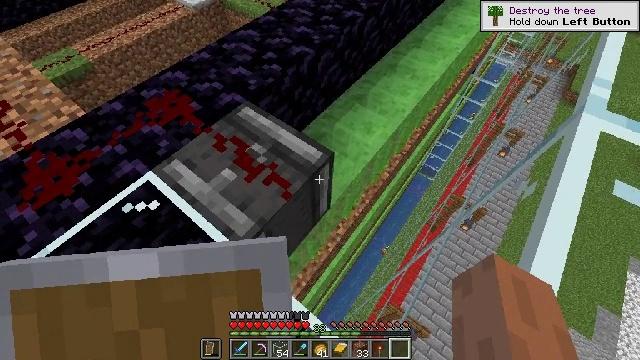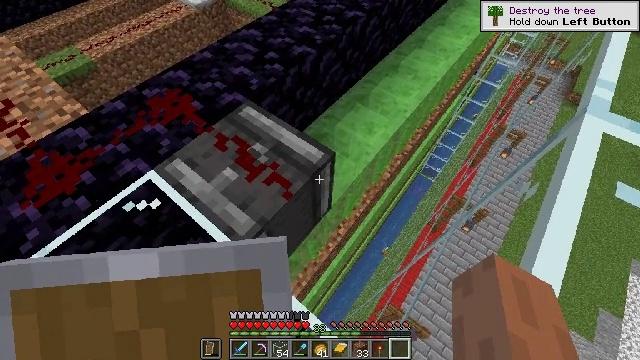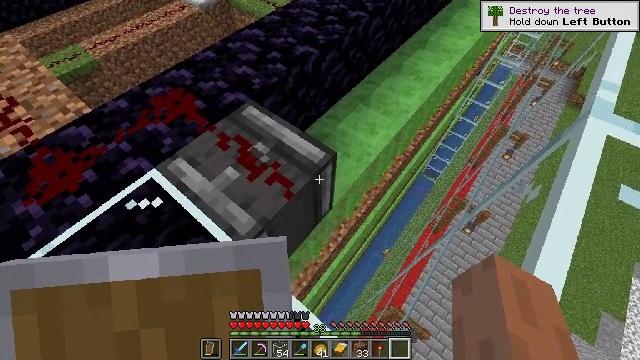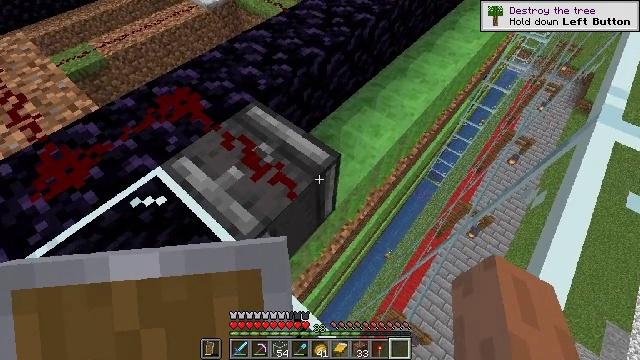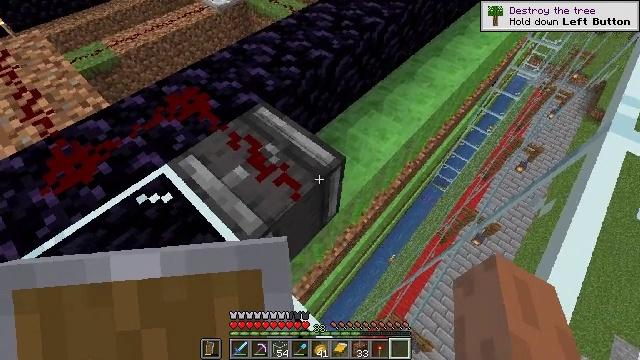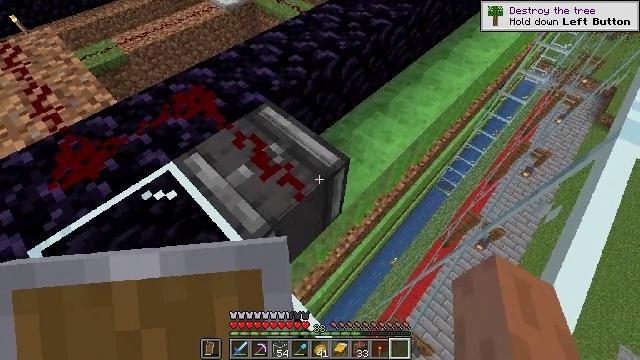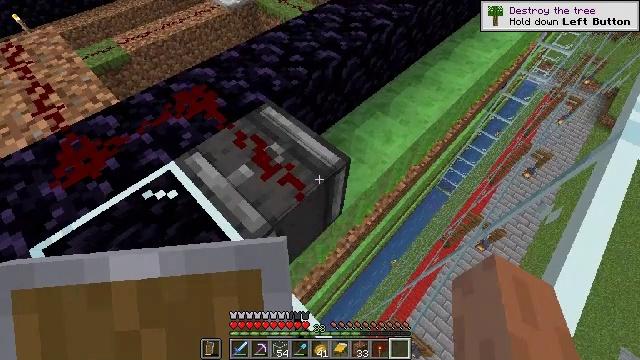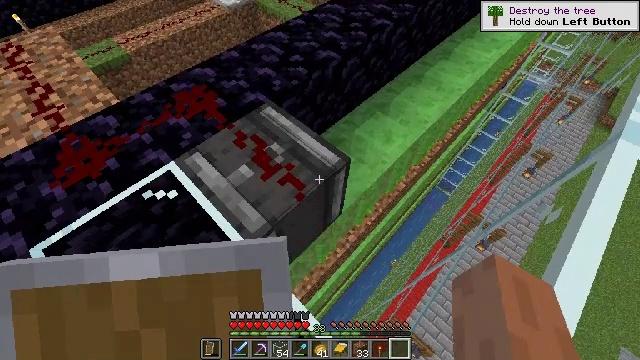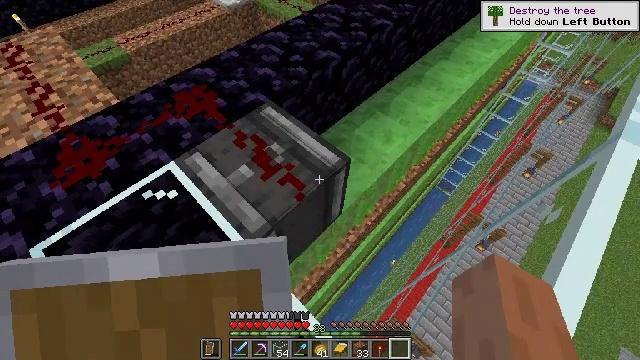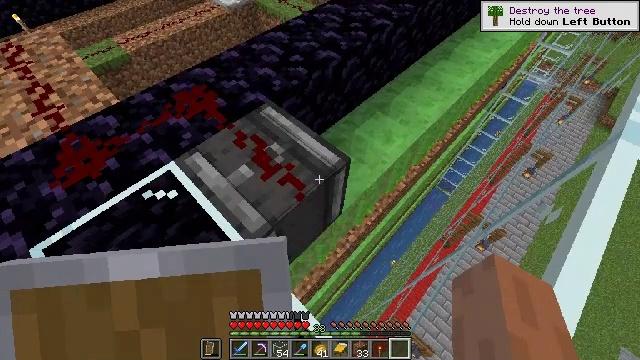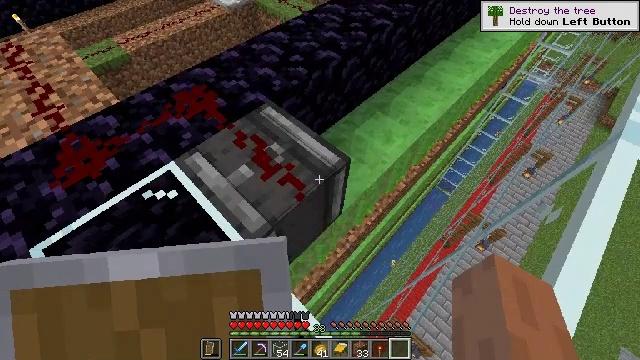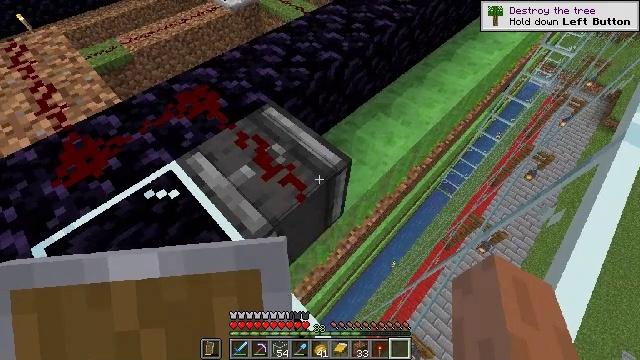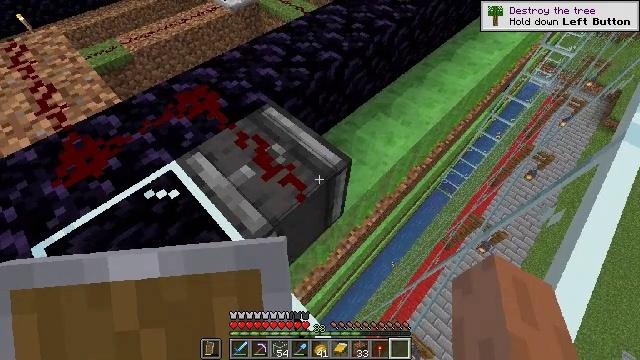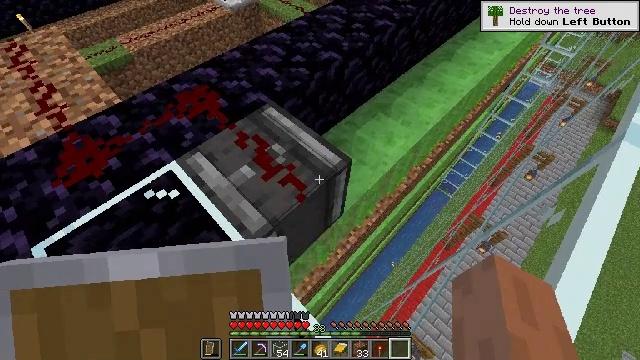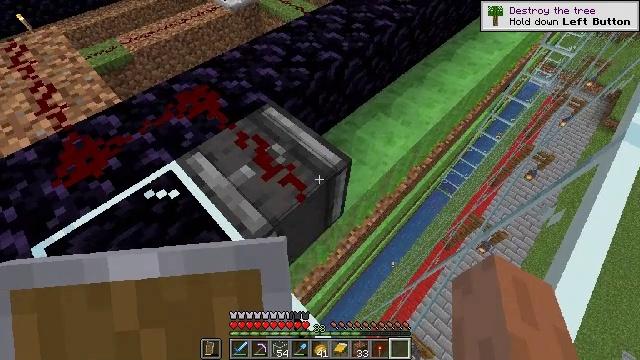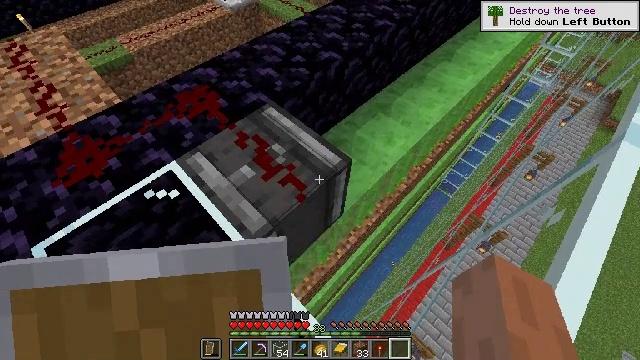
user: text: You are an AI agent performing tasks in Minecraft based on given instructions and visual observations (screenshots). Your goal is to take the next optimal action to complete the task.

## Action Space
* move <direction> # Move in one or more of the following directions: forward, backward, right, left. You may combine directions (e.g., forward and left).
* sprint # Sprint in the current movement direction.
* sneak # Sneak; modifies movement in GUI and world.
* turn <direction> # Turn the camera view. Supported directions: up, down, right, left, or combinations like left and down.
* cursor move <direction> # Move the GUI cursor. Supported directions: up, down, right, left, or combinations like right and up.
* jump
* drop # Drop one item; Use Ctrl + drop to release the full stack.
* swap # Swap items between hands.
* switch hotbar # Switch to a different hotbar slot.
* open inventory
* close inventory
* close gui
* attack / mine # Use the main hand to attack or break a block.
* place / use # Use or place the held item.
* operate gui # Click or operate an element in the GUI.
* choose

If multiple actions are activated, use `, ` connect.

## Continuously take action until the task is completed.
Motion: motion action
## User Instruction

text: Retrieve the observer from a structure.
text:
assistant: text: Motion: no_op
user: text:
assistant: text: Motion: no_op
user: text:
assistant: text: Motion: turn left
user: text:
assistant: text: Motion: turn left
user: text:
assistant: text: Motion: turn left
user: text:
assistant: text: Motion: no_op
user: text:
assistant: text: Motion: no_op
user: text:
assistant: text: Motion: no_op
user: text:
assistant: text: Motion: no_op
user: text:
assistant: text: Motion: no_op
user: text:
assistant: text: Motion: no_op
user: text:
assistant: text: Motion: no_op
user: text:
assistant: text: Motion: no_op
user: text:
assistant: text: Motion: no_op
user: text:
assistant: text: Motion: no_op
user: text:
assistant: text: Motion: no_op
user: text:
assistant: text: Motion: no_op
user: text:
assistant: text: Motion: move forward and move left
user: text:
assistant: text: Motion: move forward and move left
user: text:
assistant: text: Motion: move forward and move left, turn right
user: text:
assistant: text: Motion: move forward and move left, turn right and down
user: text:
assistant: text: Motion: move forward and move left, turn right and down
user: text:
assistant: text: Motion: move forward and move left, turn right and down
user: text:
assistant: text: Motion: move forward and move left, turn right and down
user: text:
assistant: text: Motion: move forward and move left, turn right and down
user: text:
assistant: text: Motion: move forward and move left, turn right and down
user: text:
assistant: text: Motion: move forward and move left, turn right
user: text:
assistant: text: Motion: move forward and move left, turn right and down
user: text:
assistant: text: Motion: move forward and move left, turn right and down
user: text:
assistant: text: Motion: move left, turn right and down